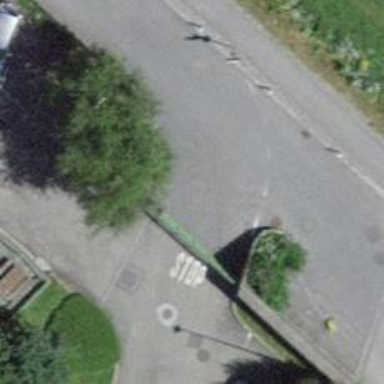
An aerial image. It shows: Gate.